Interaction volume radius: 5 \u00c5
Interaction volume height: 20 \u00c5
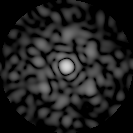
Disorder parameter: 0.7565